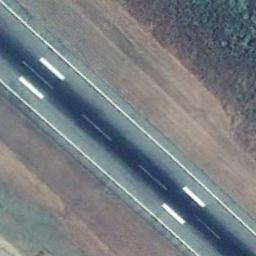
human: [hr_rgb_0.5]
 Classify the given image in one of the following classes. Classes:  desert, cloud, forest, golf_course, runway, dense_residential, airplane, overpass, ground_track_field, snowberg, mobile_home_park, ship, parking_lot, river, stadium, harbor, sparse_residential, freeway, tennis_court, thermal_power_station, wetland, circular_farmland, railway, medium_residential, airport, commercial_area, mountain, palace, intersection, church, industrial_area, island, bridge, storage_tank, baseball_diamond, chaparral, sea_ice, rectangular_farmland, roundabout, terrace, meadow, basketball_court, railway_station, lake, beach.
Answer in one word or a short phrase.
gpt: runway